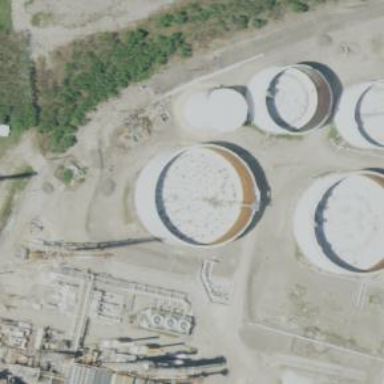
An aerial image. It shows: Storage tank that is man-made.